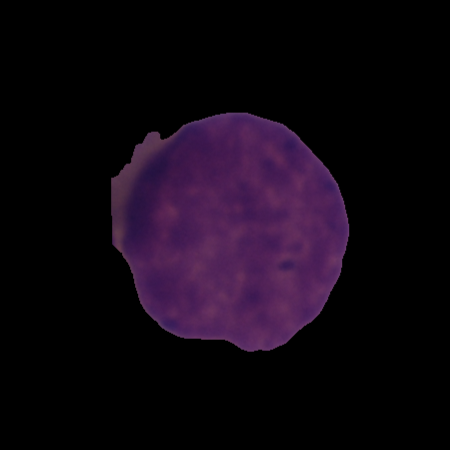
Label: cancer